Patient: sex M, age 31
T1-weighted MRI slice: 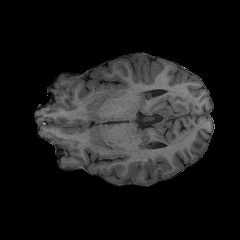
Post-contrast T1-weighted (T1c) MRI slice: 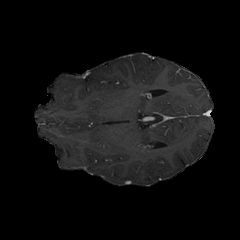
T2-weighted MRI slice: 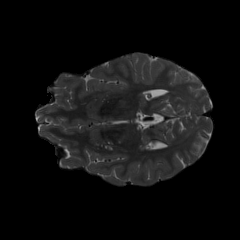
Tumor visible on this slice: no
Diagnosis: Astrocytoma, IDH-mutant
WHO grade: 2